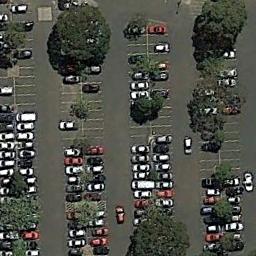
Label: parking_lot